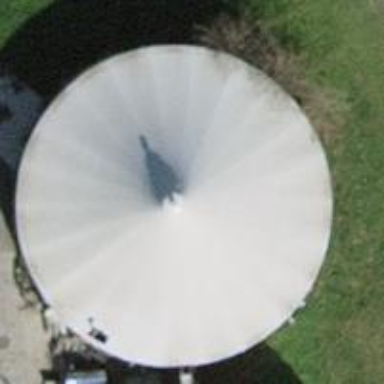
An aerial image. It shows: Building identified as silo.